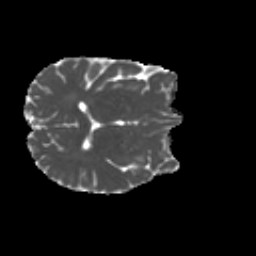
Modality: MD
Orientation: axial
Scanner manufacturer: siemens
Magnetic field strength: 3 T
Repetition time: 4.16 s
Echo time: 0.0806 s